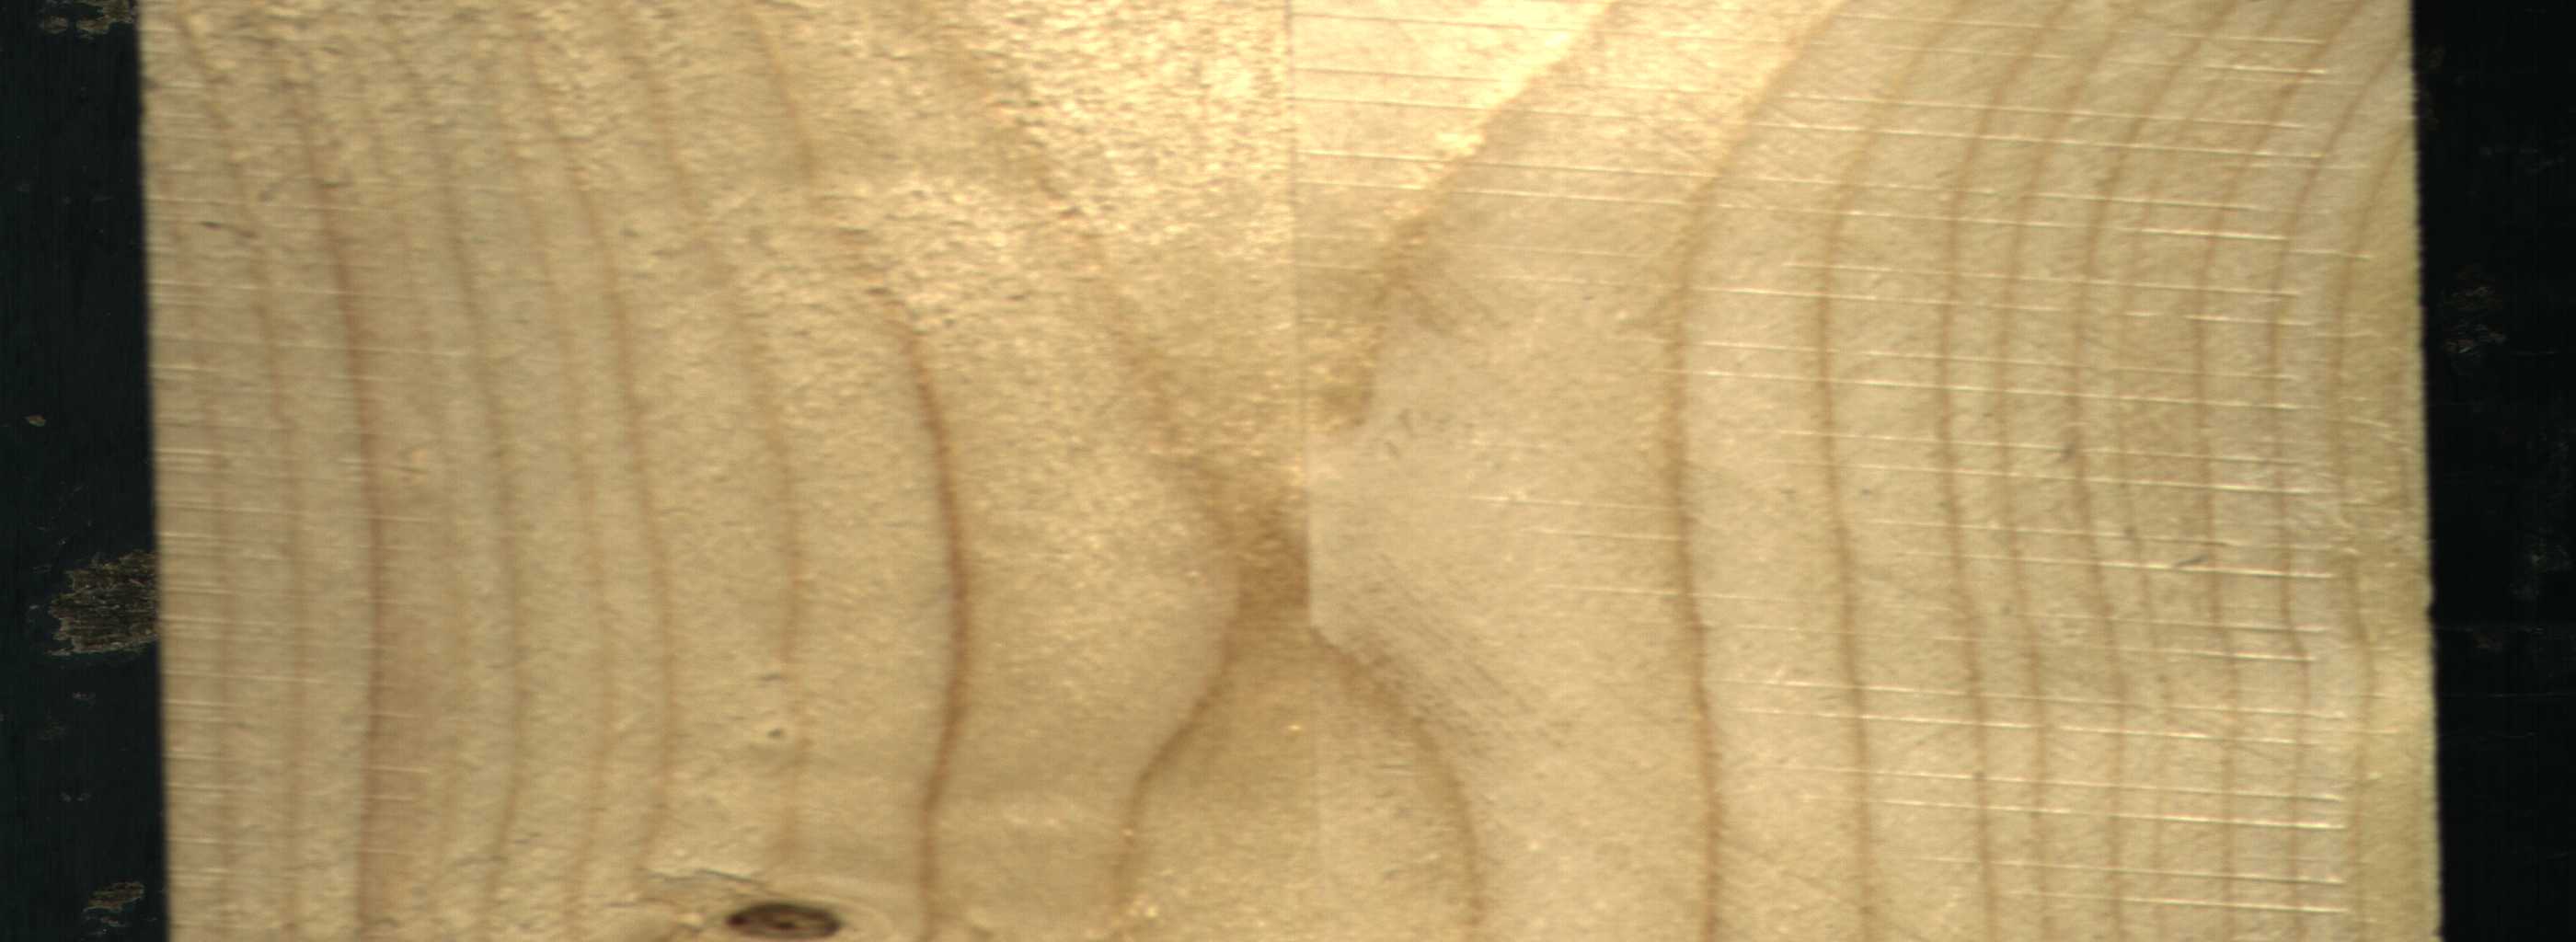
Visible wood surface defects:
Dead_Knot